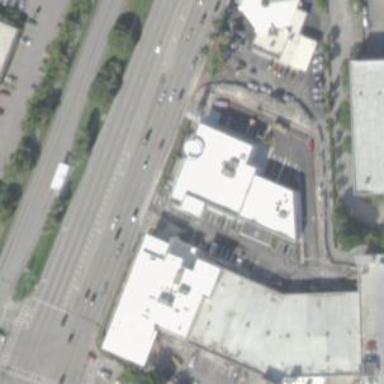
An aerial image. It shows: Building housing car shop.